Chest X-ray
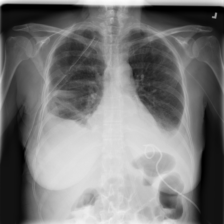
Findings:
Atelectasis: negative
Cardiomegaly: negative
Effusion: positive
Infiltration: negative
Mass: negative
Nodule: negative
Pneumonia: negative
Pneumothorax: negative
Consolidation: negative
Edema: negative
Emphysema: positive
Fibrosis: negative
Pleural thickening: negative
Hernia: negative